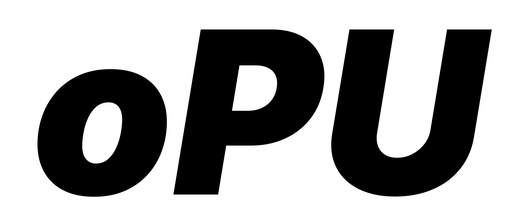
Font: Inter-Italic_Black_Italic